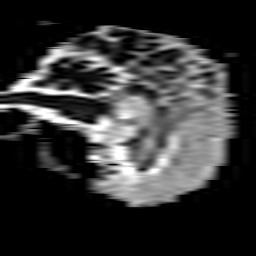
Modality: ADC
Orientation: sagittal
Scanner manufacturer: philips
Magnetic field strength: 3 T
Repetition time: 4.654 s
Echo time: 0.07459 s